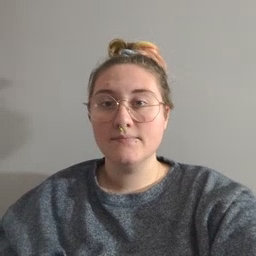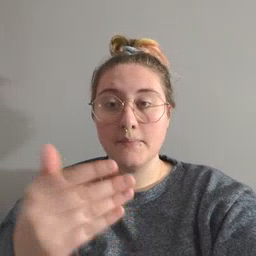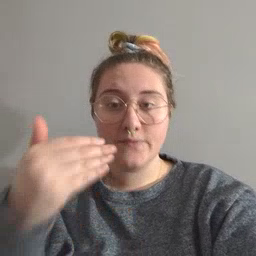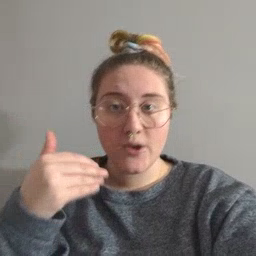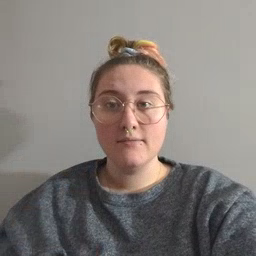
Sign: before